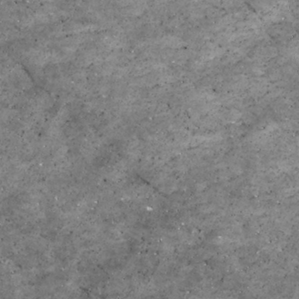
Label: non_frost